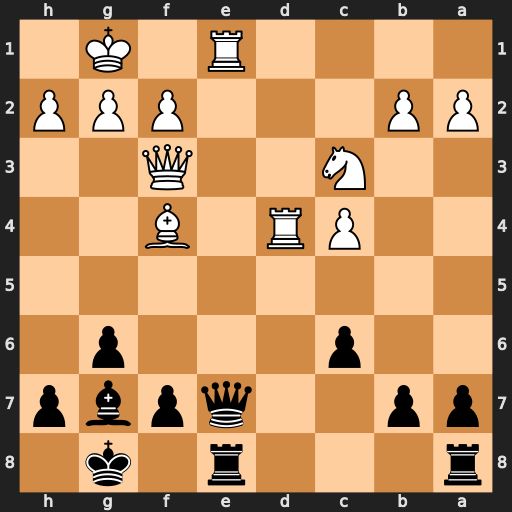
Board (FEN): r3r1k1/pp2qpbp/2p3p1/8/2PR1B2/2N2Q2/PP3PPP/4R1K1
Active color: b
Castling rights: -
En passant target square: -
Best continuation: Qxe1#